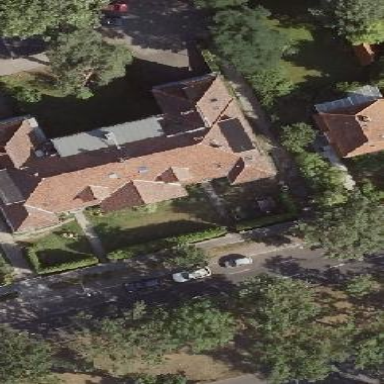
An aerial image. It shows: Apartment building with hipped roof.